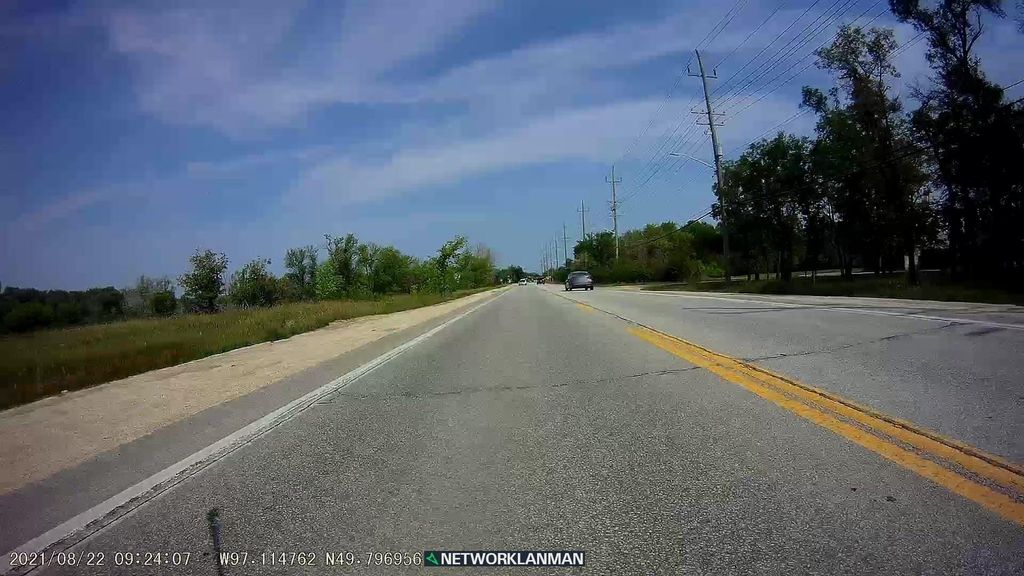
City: winnipeg